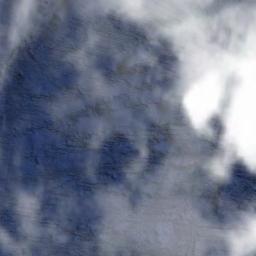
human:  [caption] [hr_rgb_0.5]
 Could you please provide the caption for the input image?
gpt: The stratus clouds are located above the surface of the sea .

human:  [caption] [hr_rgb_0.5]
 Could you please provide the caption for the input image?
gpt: The white cloud is above blue sea .

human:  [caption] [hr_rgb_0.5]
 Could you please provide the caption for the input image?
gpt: A large cloud of white clouds floated above the hills .

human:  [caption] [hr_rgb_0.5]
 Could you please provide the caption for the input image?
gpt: Large fluffy white clouds on blue sea .

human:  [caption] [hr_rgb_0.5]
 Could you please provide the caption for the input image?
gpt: There are some gauzy clouds over a blue sea .